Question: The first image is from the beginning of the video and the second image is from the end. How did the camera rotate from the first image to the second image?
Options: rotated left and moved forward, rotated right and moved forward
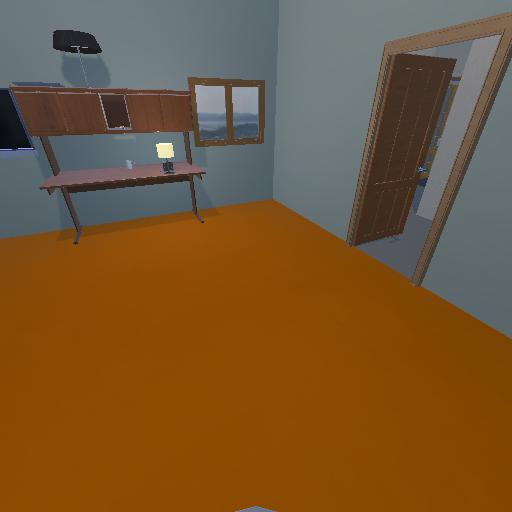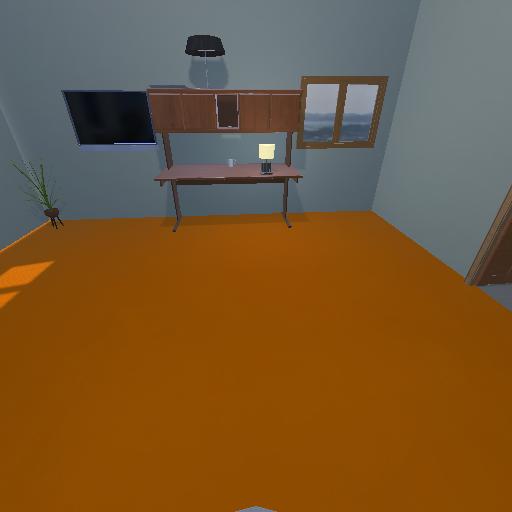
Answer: rotated left and moved forward